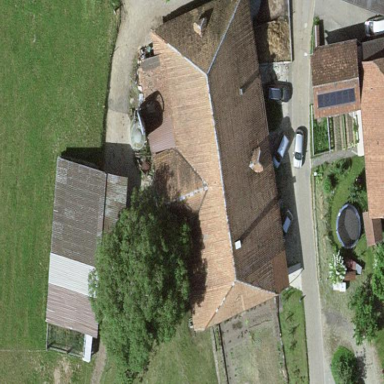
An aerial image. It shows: Farm building.